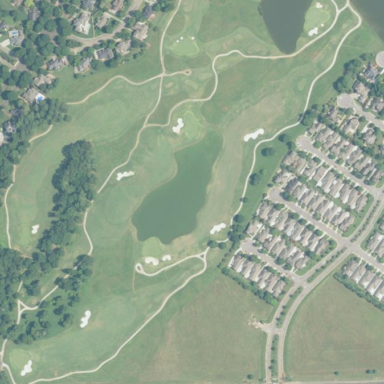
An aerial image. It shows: Rough area in golf course.